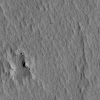
Atmospheric dust classification: not_dusty